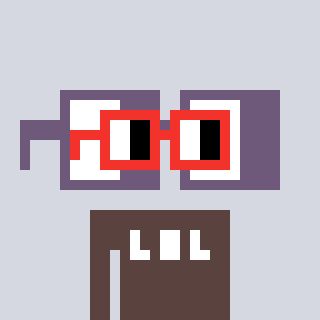
a pixel art character with square red glasses, a glasses-shaped head and a darkbrown-colored body on a cool background